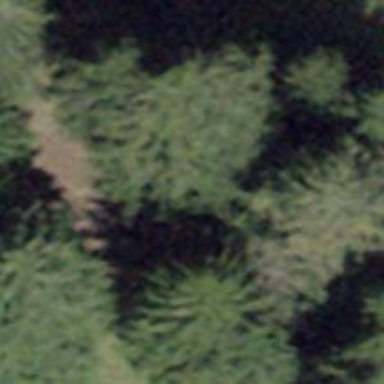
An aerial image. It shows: Forest area.